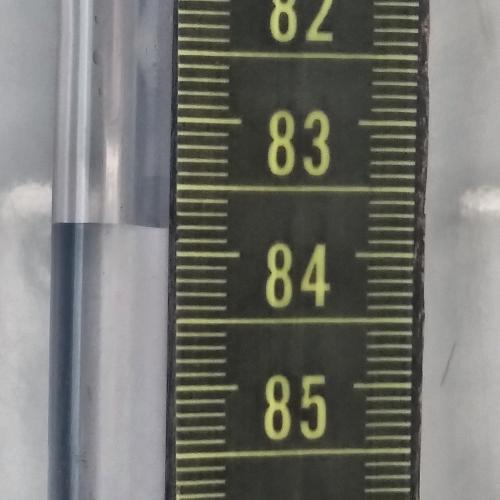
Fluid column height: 83.8 cm